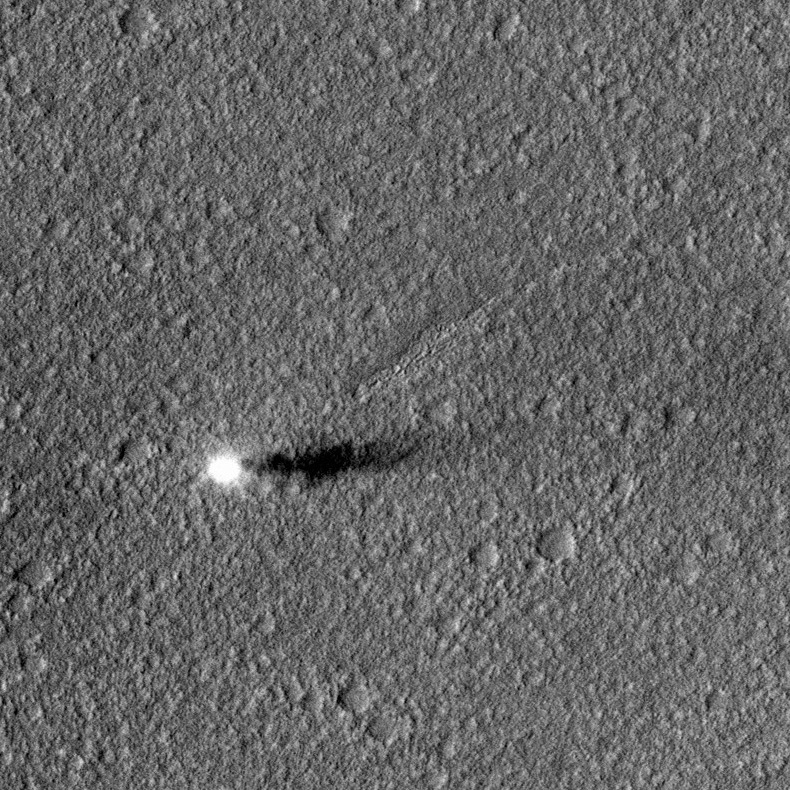
Label: dustdevil